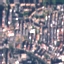
Label: Residential